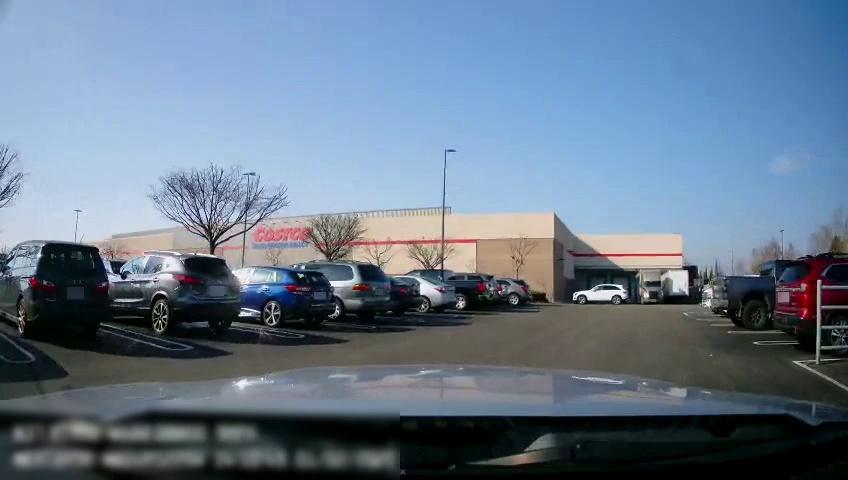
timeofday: Day
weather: Sunny
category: Drivable Space
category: Vehicles | Truck
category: Vehicles | SUV
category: Vehicles | SUV
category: Vehicles | Truck
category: Vehicles | Truck
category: Vehicles | Truck
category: Vehicles | SUV
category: Vehicles | SUV
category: Vehicles | SUV
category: Vehicles | SUV
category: Vehicles | Car
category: Vehicles | Car
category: Vehicles | Truck
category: Vehicles | SUV
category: Vehicles | SUV
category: Vehicles | Car